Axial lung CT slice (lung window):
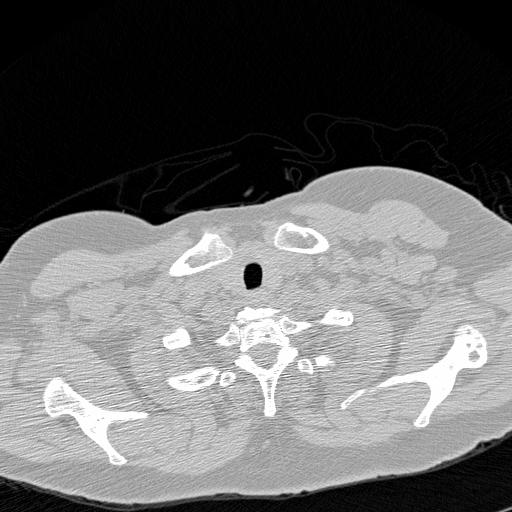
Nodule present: no